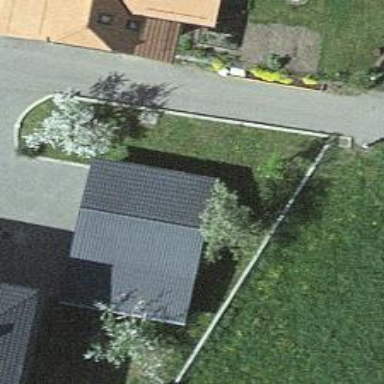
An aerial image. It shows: Garage.